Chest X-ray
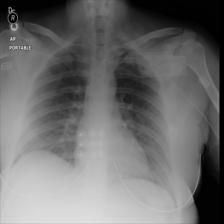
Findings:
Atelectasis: negative
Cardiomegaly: negative
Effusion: negative
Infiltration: negative
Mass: negative
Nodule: negative
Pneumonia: negative
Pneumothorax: negative
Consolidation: negative
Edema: negative
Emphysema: negative
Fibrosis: negative
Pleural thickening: negative
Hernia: negative